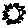
Label: sun